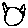
Label: cat